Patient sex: M
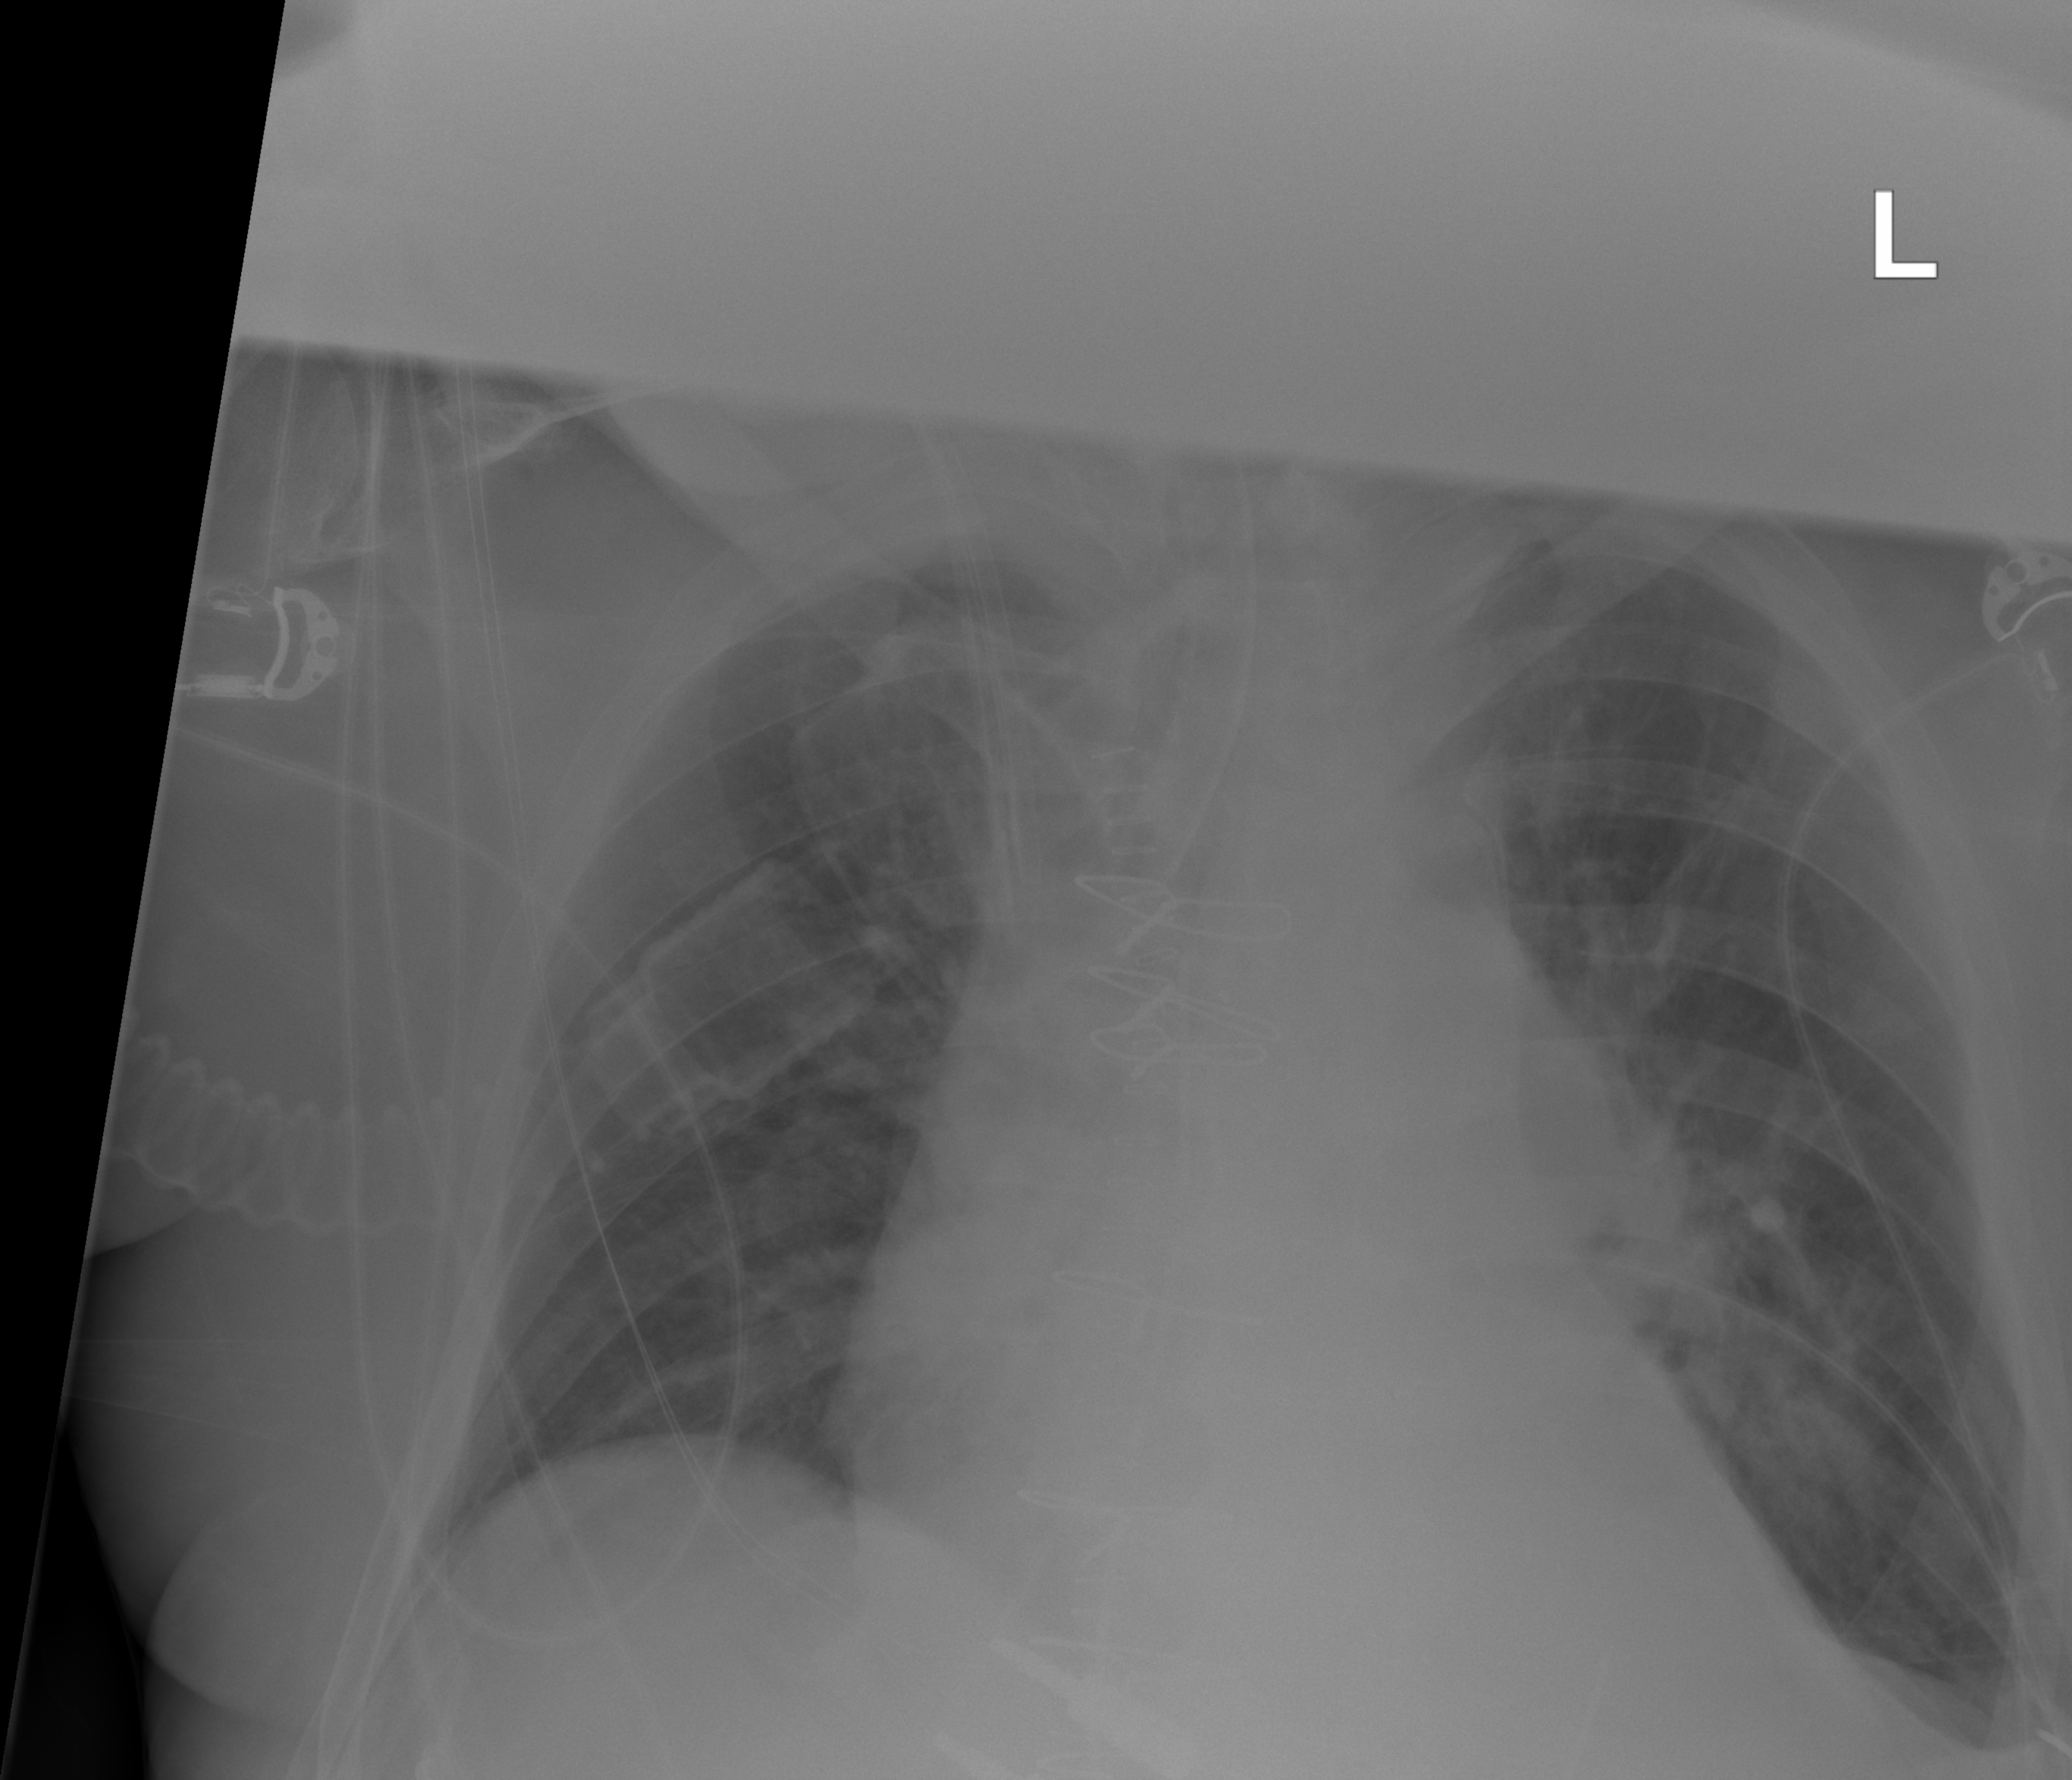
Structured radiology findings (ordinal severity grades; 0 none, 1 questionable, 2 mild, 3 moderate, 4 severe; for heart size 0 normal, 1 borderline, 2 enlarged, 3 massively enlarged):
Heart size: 2
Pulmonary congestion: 2
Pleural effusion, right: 0
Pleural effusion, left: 2
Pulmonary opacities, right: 1
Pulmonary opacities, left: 1
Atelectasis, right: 2
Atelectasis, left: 0